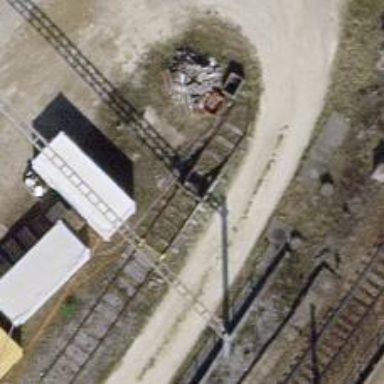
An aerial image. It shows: Railway buffer stop.